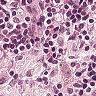
Metastatic tissue present: no